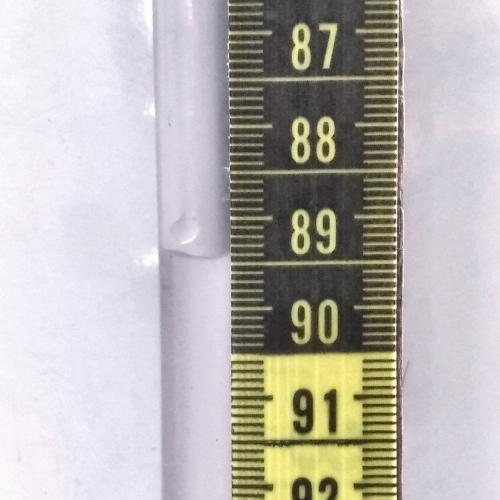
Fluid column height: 89.4 cm